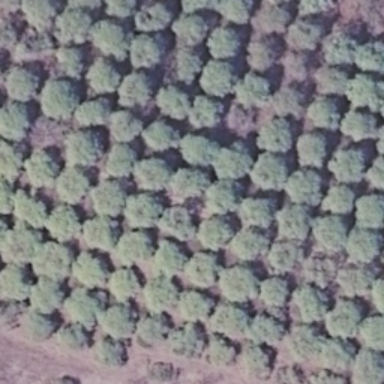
There is a piece of formland .